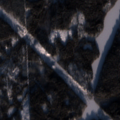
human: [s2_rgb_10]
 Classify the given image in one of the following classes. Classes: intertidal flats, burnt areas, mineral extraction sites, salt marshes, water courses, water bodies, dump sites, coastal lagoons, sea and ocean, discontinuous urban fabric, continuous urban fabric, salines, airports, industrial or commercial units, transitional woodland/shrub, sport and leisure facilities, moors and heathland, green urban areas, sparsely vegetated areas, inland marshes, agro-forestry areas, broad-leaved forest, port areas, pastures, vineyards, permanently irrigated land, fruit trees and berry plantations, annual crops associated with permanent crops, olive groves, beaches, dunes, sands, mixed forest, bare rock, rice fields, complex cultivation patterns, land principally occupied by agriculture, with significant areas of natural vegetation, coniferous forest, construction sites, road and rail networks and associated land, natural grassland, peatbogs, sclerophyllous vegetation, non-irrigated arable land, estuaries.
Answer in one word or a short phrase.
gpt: coniferous forest, mixed forest, transitional woodland/shrub